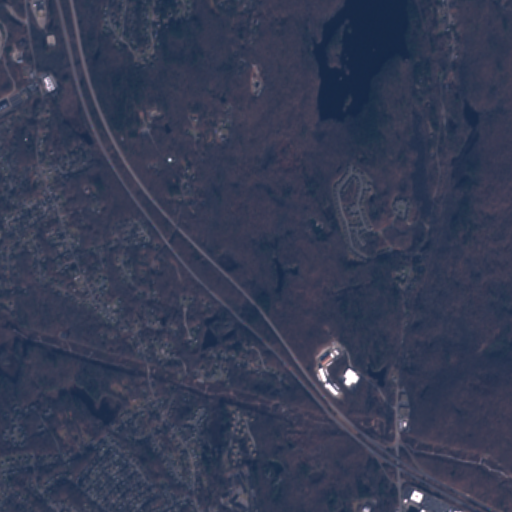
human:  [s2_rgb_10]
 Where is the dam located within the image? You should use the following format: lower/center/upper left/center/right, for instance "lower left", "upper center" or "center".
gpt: The dam is located in the upper right of the image.
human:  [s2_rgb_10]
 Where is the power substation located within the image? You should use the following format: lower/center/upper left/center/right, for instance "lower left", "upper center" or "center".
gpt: The power substation is located in the center left of the image.
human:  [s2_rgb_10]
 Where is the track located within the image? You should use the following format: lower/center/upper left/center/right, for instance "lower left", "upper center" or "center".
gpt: There is no track in the image.